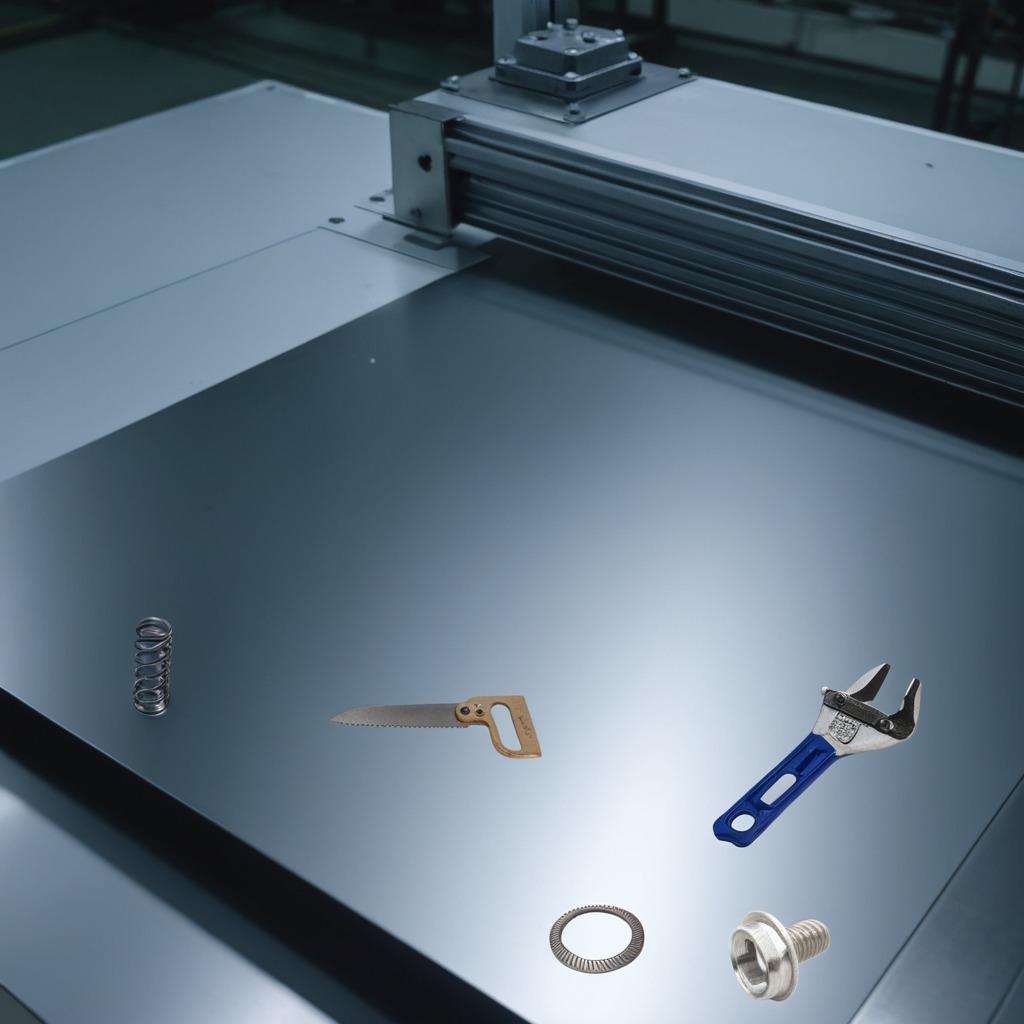
A flat washer, a machine screw, a coiled metal spring, a metal saw, and a wrench are lying on the metal table.